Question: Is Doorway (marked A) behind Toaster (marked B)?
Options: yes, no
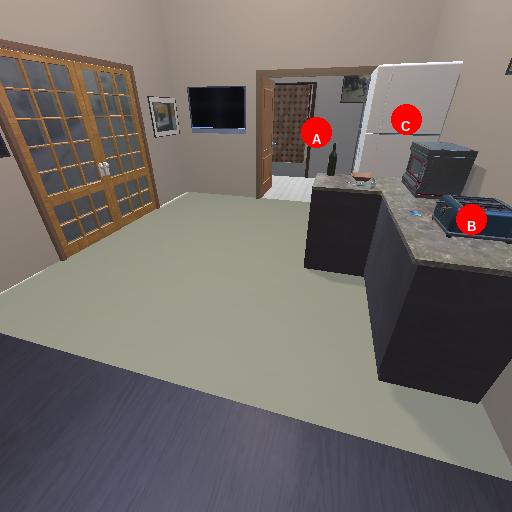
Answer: yes